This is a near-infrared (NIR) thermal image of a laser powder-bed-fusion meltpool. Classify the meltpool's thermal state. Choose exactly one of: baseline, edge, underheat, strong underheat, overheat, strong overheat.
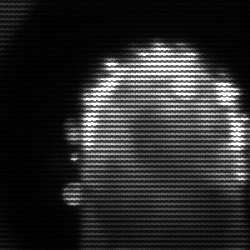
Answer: baseline